Question: I was looking on this webpage <URL> and there is a nice recursive solution for drawing a tree, so I decided to write the code myself to draw this "H tree" below.

What I needed help with was, is there a way to rotate the entire picture by 90 degrees? I tried starting the turtle off in a different angle (left by 90 degrees) and while this works for a depth of 1, it messed up a depth of 2.
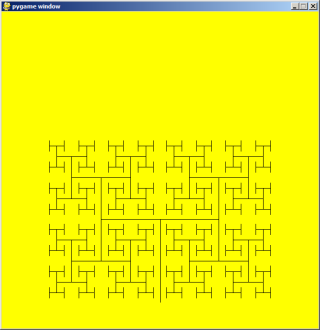
Answer: Yeah, just rotate before drawing, of the recursive function:
'''
window = turtle.Screen()
turtle.right(90)
drawHTree(200,2)
'''